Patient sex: M
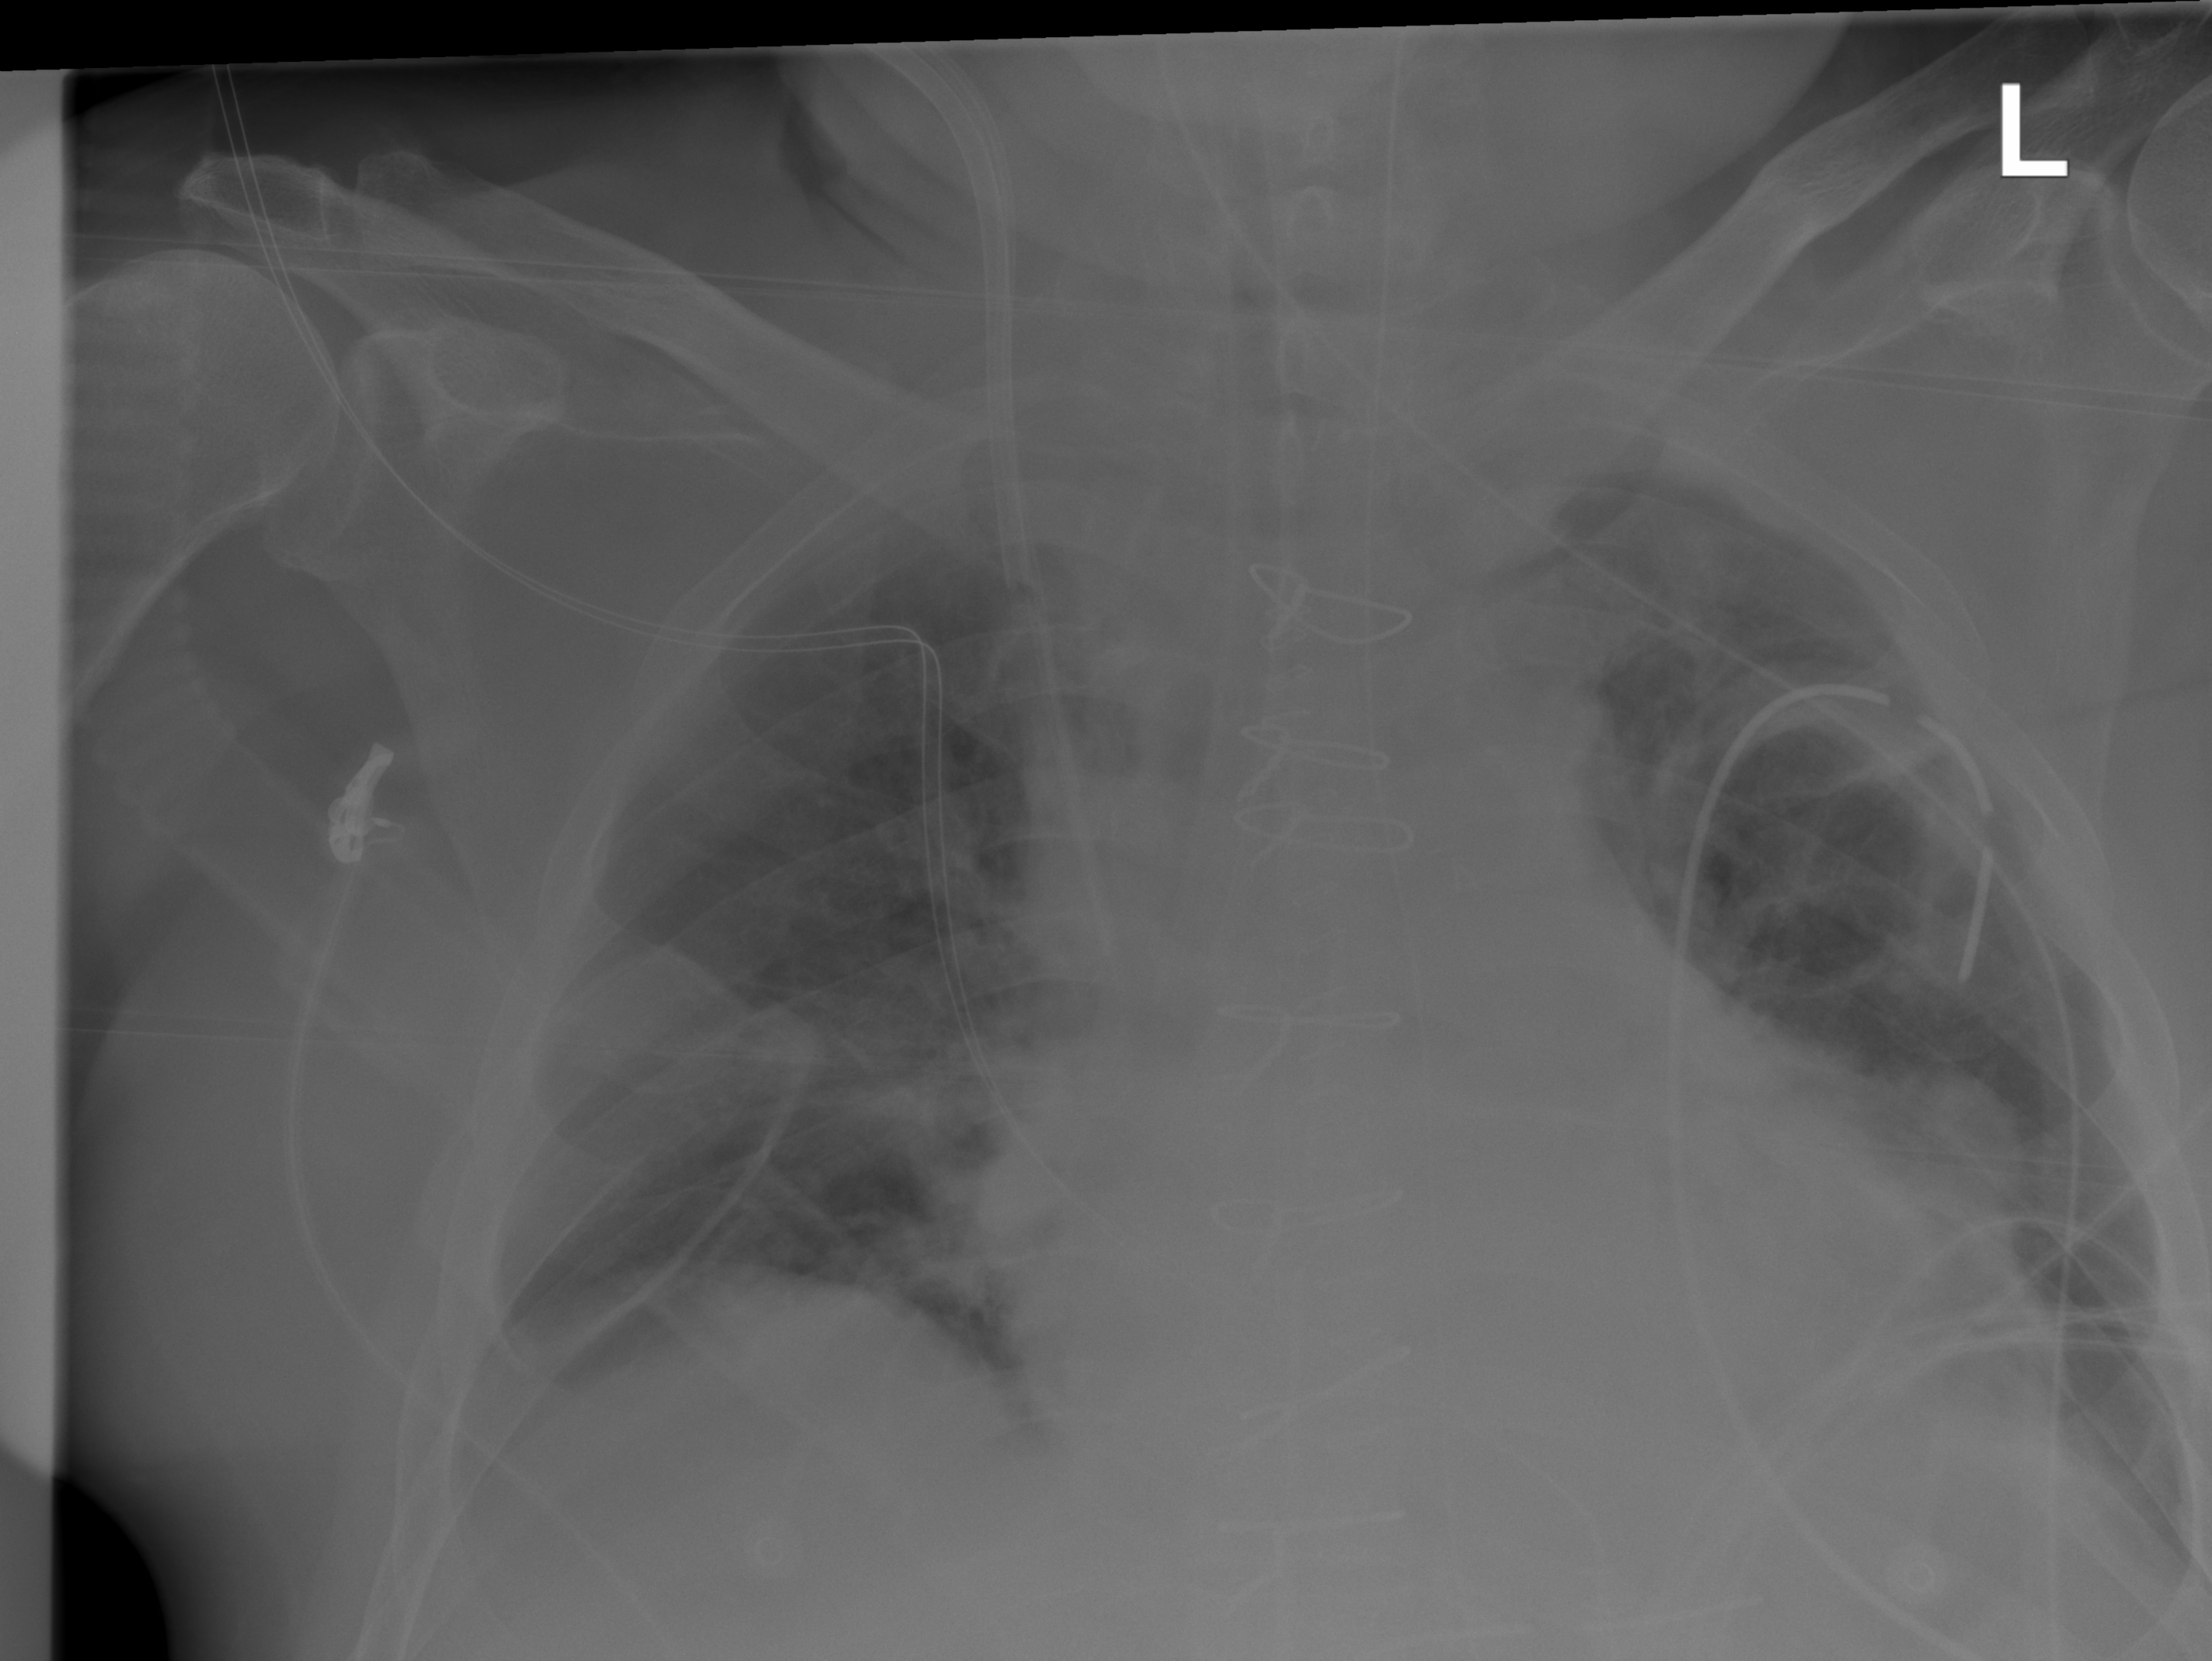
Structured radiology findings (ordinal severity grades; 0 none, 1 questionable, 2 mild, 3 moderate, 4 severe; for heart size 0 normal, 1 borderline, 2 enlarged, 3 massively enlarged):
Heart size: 1
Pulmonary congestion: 0
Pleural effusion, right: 0
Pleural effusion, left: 0
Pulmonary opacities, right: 0
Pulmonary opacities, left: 0
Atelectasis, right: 2
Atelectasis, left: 0